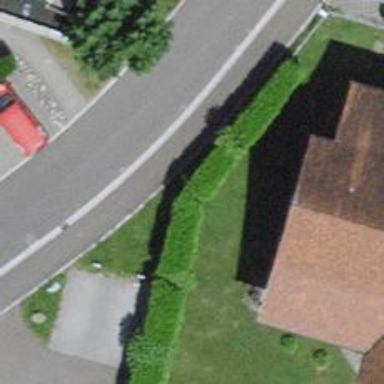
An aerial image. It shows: Hedge barrier.